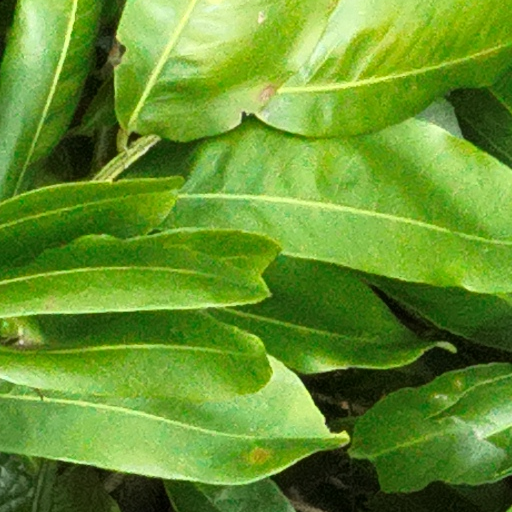
Species: Dipteryx oleifera
GBIF accepted scientific name: Dipteryx oleifera
Crown area (m\u00b2): 125.928